Field crop: maize
Growth stage: 2
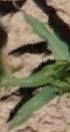
Species: maize